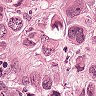
Metastatic tissue present: yes